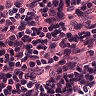
Metastatic tissue present: no